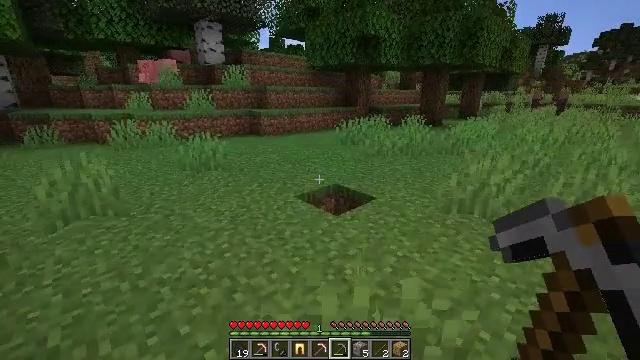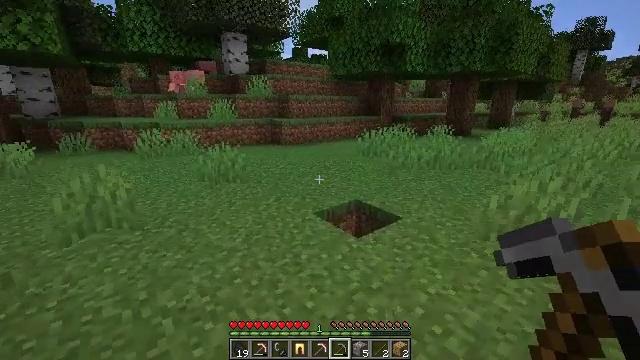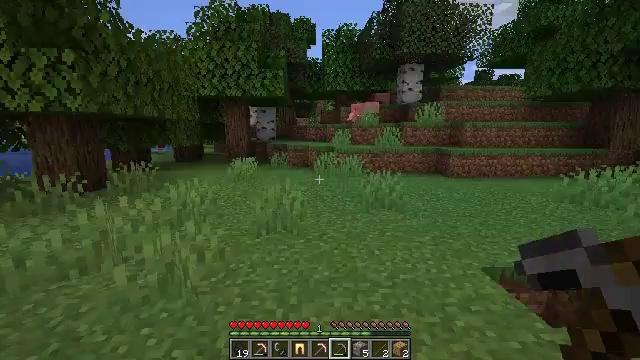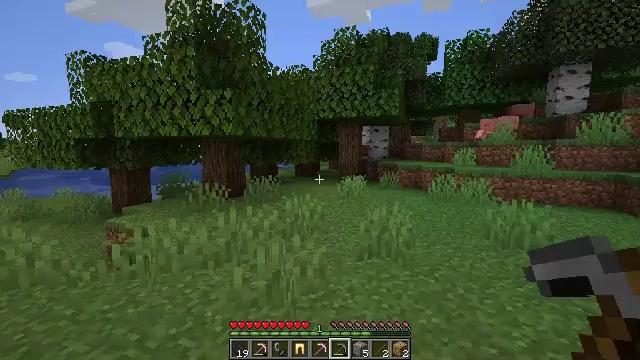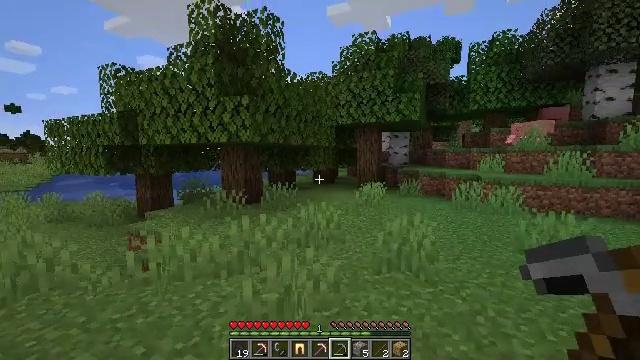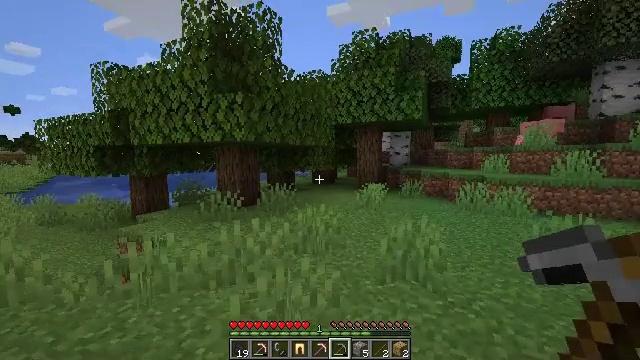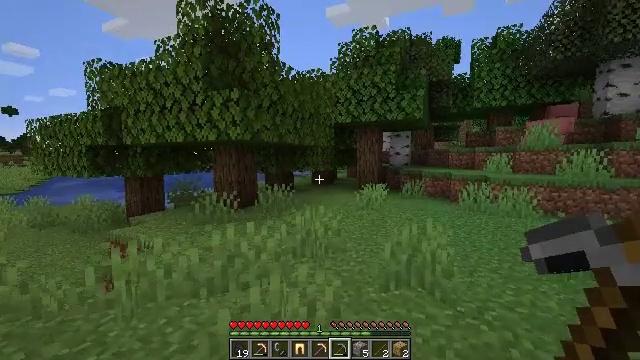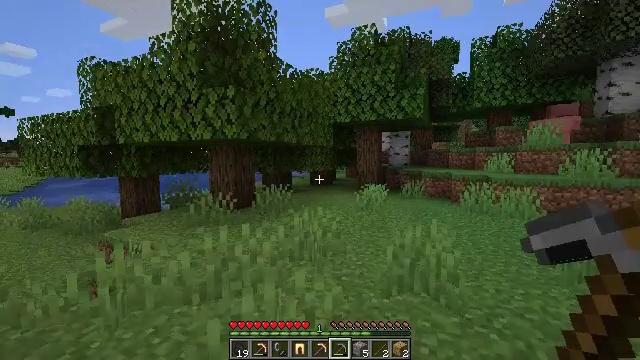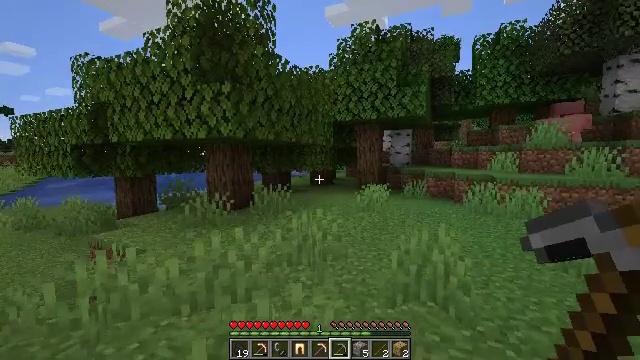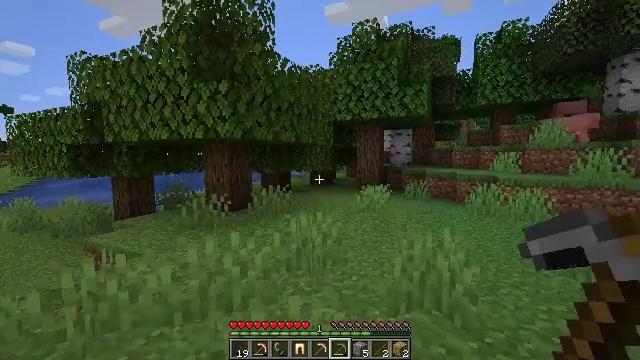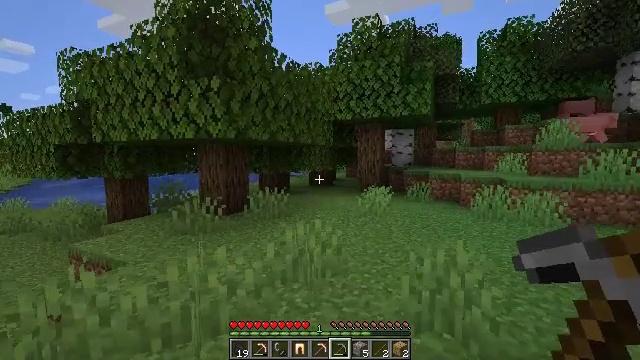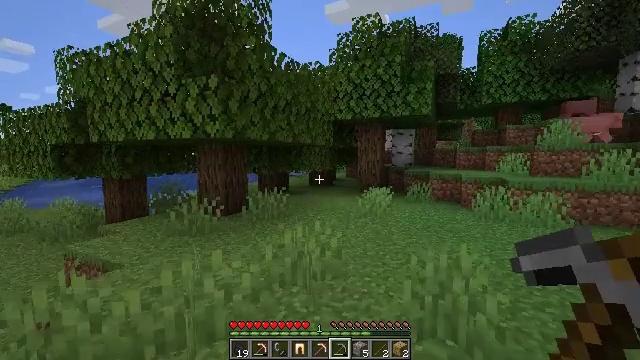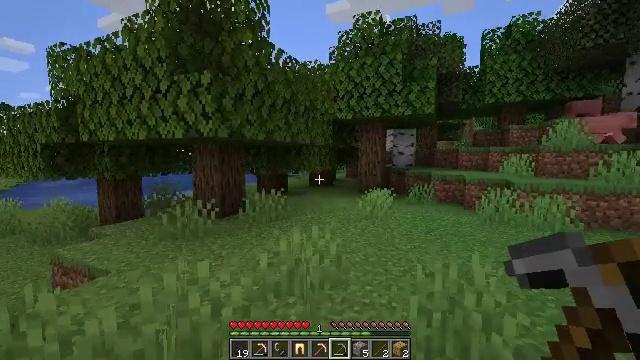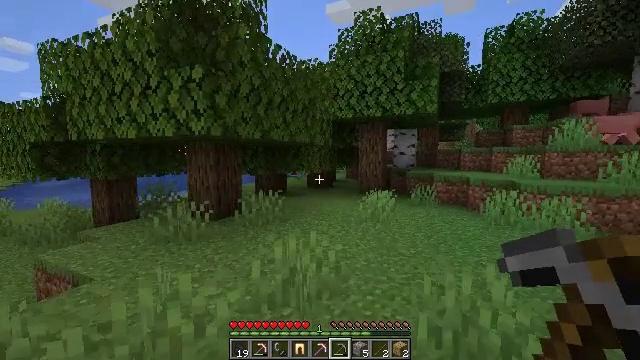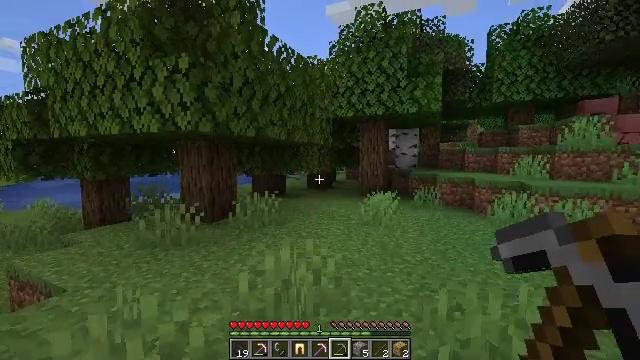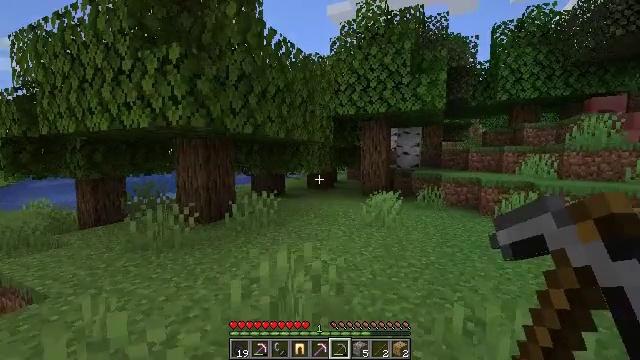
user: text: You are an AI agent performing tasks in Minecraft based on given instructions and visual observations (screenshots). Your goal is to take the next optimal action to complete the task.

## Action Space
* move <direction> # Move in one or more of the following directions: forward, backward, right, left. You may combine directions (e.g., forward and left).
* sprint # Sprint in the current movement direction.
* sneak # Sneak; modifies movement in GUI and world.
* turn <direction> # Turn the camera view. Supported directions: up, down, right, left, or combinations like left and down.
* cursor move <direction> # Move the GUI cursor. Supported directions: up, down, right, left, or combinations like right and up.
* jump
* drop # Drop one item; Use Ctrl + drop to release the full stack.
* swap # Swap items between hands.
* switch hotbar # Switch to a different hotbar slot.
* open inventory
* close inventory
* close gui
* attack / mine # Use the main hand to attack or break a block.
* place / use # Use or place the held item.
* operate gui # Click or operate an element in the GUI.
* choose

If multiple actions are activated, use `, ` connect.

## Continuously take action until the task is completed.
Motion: motion action
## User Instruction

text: Collect oak log for crafting.
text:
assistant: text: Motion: move forward, turn left and up
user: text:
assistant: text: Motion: move forward, turn left and up
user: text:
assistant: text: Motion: move forward, turn left and up
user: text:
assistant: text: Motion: move forward, turn left and up
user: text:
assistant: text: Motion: move forward
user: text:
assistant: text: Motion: move forward
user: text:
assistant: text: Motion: move forward
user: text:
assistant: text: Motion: move forward
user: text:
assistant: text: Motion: move forward
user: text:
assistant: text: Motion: move forward
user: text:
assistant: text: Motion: move forward
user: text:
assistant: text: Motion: move forward
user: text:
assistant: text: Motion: move forward
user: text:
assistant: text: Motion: move forward
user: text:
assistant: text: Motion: move forward
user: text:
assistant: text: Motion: move forward, turn left
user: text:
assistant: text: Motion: move forward, turn left
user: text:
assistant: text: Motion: move forward
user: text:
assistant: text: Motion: move forward
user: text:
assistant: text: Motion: move forward
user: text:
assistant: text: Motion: move forward, turn left
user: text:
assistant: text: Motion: move forward, turn left
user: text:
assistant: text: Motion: move forward, turn left
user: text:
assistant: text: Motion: move forward, turn left
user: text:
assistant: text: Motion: move forward, turn left
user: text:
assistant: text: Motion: move forward
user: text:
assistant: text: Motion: move forward
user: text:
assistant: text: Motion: move forward
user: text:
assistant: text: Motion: move forward
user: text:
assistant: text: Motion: move forward